Question: I wrote a small directive that show popover (<URL> when the length of the text is to long.
Every time the popover been shown, it's always adds a blank row for title - how do i remove it?
when i'm doing it with 'element.next().find('.popover-title').hide();' it places the popover in wrong position (17px above the object).
'''
app.directive("descriptionPopover", function () {
return function (scope, element, attributes) {
element.bind('mouseenter', function (e) {
var msg = element.text();
var maxWidth = attributes.widthPopover || 80;
if (msg.length >= maxWidth ) {
element.popover('destroy'); //refreshing the content from first init
var pop = element.popover({
content: msg,
placement: "top",
trigger: "manual",
container: "body"
});
element.popover('show');
}
})
.bind('mouseleave', function (e) {
element.popover('hide');
});
};
});
'''

any ideas?
Eddie
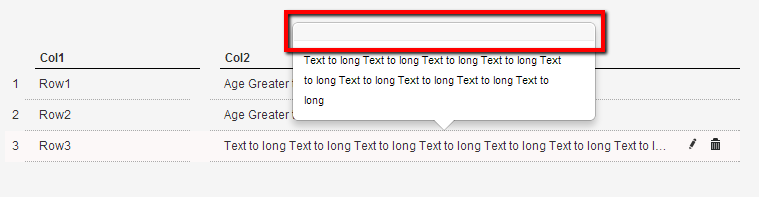
Answer: You can always edit popover template. You would need to use 'ui-bootstrap.js' without bundled templates and download default ones from <URL>